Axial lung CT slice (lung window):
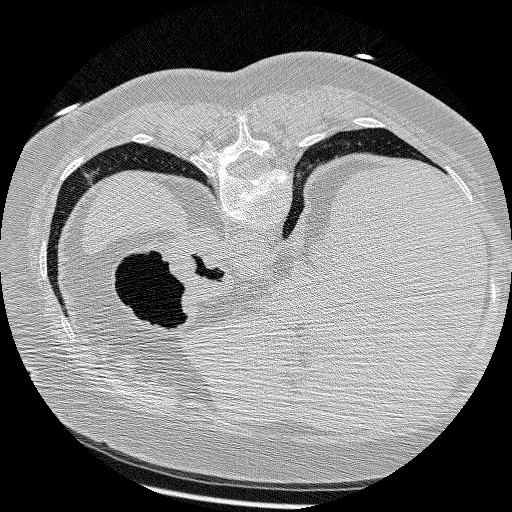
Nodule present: yes
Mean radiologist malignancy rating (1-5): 4.5